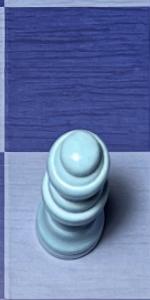
Label: Queen_White